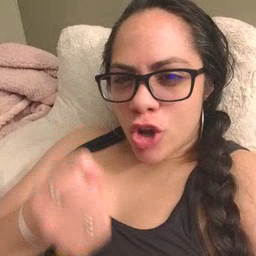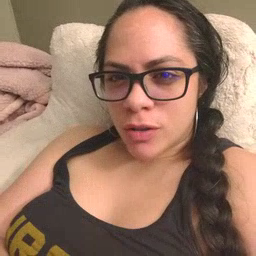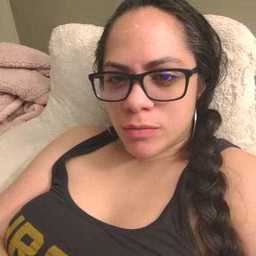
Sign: drawer